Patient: sex M, age 72
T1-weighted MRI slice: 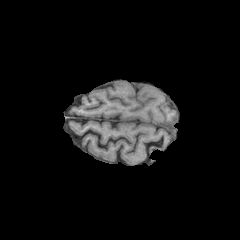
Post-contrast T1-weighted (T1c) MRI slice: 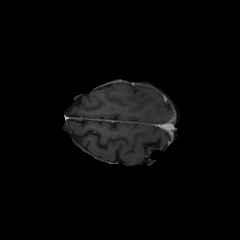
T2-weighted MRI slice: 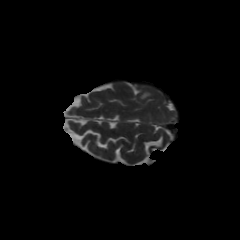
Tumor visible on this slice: yes
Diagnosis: Glioblastoma, IDH-wildtype
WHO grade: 4